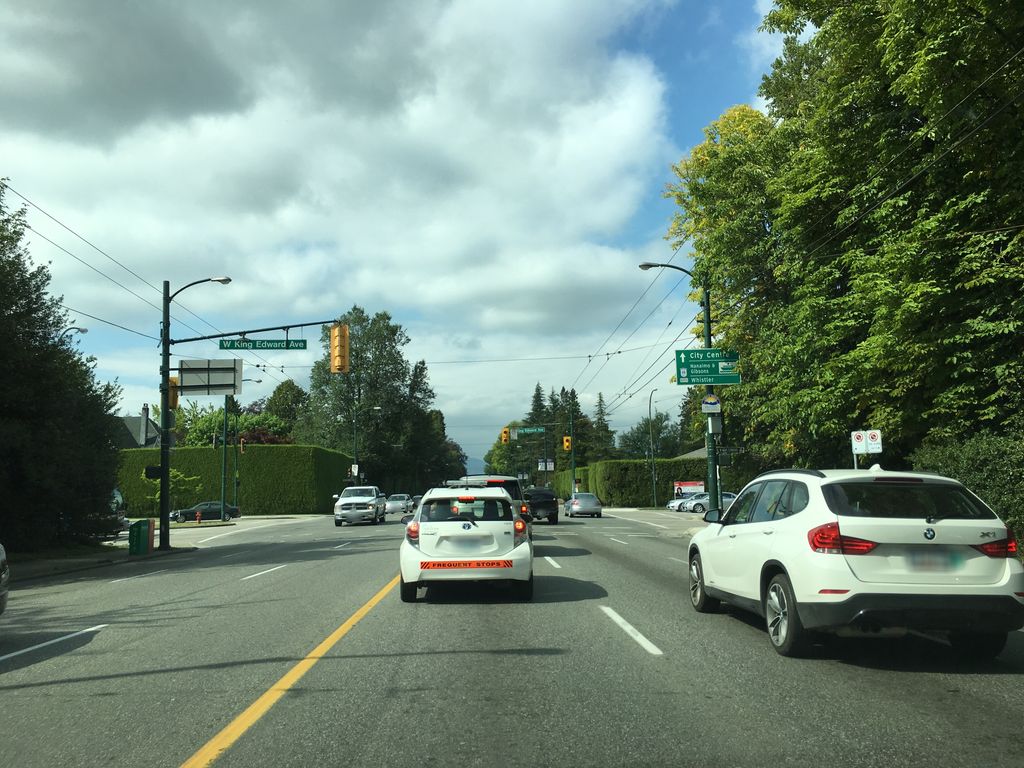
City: vancouver